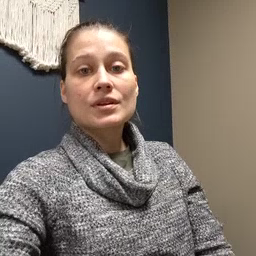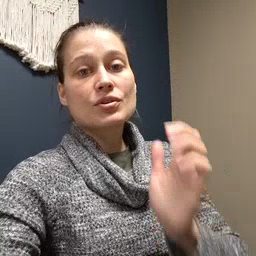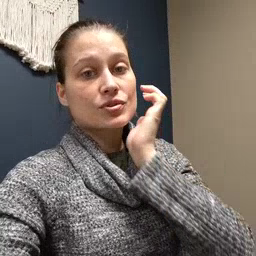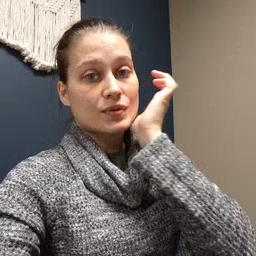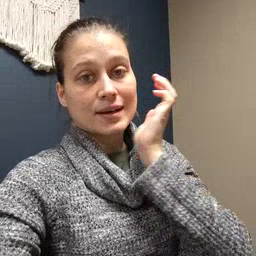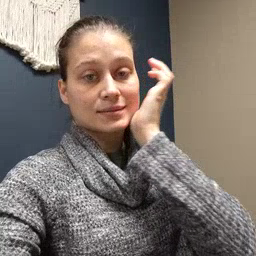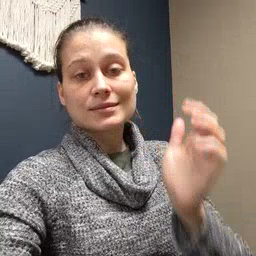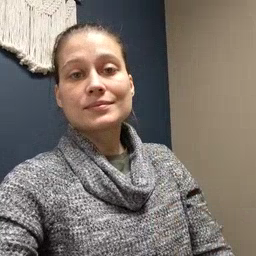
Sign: grass